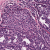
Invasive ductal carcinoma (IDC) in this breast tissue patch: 1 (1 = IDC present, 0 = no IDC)